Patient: sex M, age 36
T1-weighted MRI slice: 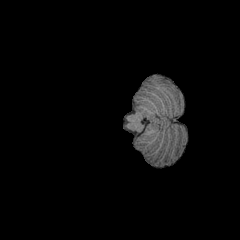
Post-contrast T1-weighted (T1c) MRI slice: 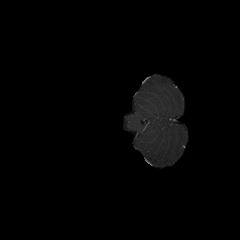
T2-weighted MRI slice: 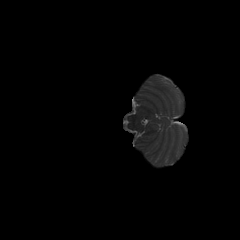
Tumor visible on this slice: no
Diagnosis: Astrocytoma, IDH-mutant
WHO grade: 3